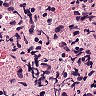
Metastatic tissue present: yes